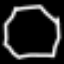
Label: octagon